Question: Can someone check this code please, i really dont know what i'm doing wrong,
I'm using T3 Blank and Twitter Bootstrap 3 to create this form
the fields are not stacking with the form-grouo div width for some reason, heres the print:

Any help would be apreciated
and heres the code for the form
'''
<div class="row">
<div class=" col-lg-6 col-md-6 col-sm-12 col-xs-12">
<div class="well sombra-externa">
<div class="fonte-main"><h4>Complete seu cadastro!</h4></div>
<legend></legend>
<form id="completar-cadastro" class="form-horizontal clearfix">
<fieldset>
<div class="form-group col-lg-6 col-md-6 col-sm-6 col-xs-6">
<label for="fisica"><input name="tipopessoa" value="fisica" id="fisica" type="radio"> Pessoa Fisica</label>
</div>
<div class="form-group col-lg-6 col-md-6 col-sm-6 col-xs-6">
<label for="juridica"><input name="tipopessoa" value="juridica" id="juridica" type="radio"> Pessoa Juridica</label>
</div>
<div class="form-group col-lg-6 col-md-6 col-sm-6 col-xs-6">
<label for="nomecliente">Nome *</label><input name="nomecliente" class="form-control" value="" placeholder="Seu nome completo" id="nomecliente" type="text">
</div>
<div class="form-group col-lg-6 col-md-6 col-sm-6 col-xs-6">
<label for="cpf">CPF *</label><input name="cpf" value="" placeholder="Insira seu CPF" id="cpf" type="text" class="form-control">
</div>
<div class="form-group col-lg-2 col-md-2 col-sm-2 col-xs-2">
<label for="cpf">DDD *</label><input name="ddd" class="form-control" value="" placeholder="DDD" id="ddd" type="text">
</div>
<div class="form-group col-lg-4 col-md-4 col-sm-4 col-xs-4">
<label for="cpf">Telefone *</label><input class="form-control" name="telefone" value="" placeholder="Insira seu CPF" id="telefone" type="text">
</div>
<div class="form-group col-lg-6 col-md-6 col-sm-6 col-xs-6">
<label for="cpf">CEP *</label><input name="cep" value="" class="form-control" placeholder="Insira seu CEP" id="cep" type="text">
</div>
</fieldset>
</form>
</div>
</div>
<div class=" col-lg-6 col-md-6 col-sm-12 col-xs-12">
<div class="well sombra-externa">colocar passos</div>
</div>
</div>
'''
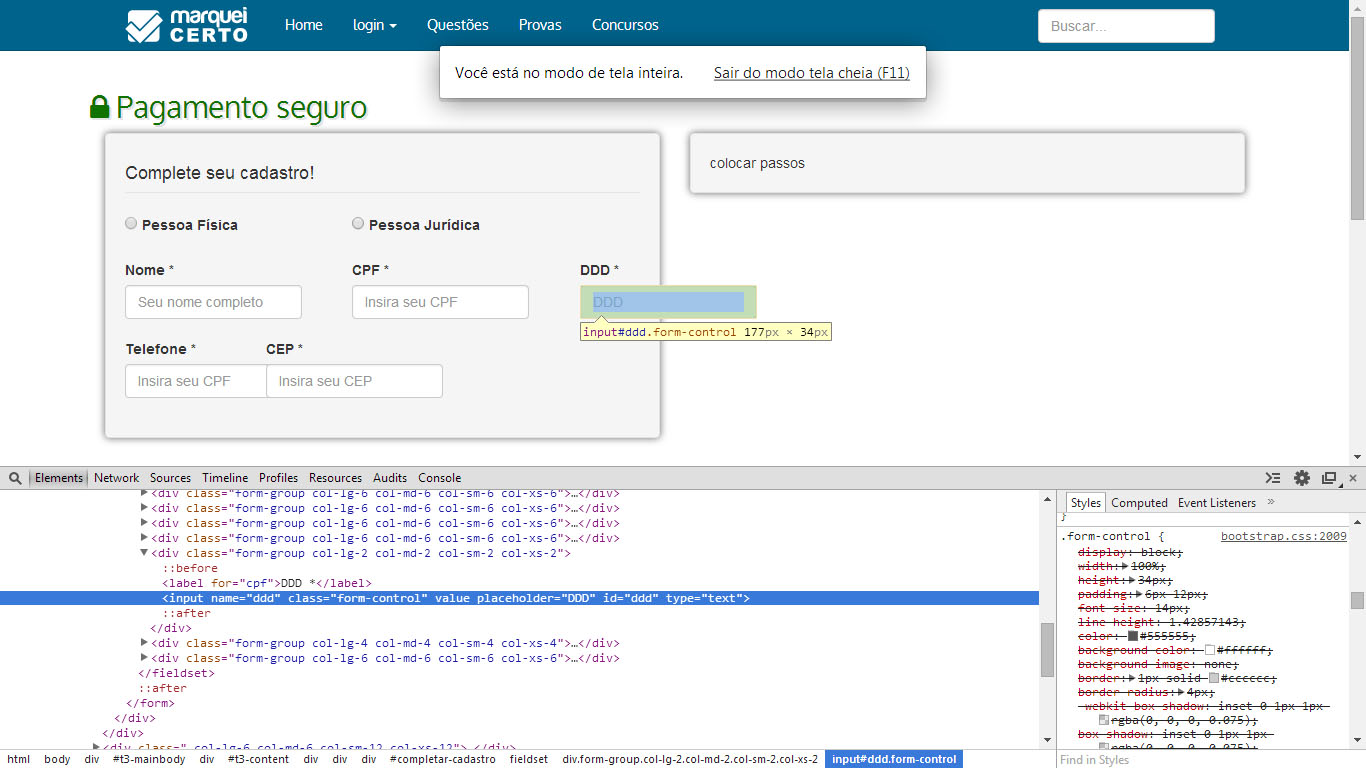
Answer: If you are looking to have clean spacing between the fields, I would just remove the 'form-control' class from each of the divs as they are not necessary, and then add some margin to the stacked divs:
'''
<div class="row">
<div class=" col-lg-6 col-md-6 col-sm-12 col-xs-12">
<div class="well sombra-externa">
<div class="fonte-main"><h4>Complete seu cadastro!</h4></div>
<legend></legend>
<form id="completar-cadastro" class="form-horizontal clearfix">
<fieldset>
<div class="col-lg-6 col-md-6 col-sm-6 col-xs-6">
<label for="fisica"><input name="tipopessoa" value="fisica" id="fisica" type="radio"> Pessoa Fisica</label>
</div>
<div class="col-lg-6 col-md-6 col-sm-6 col-xs-6">
<label for="juridica"><input name="tipopessoa" value="juridica" id="juridica" type="radio"> Pessoa Juridica</label>
</div>
<div class="col-lg-6 col-md-6 col-sm-6 col-xs-6">
<label for="nomecliente">Nome *</label><input name="nomecliente" class="form-control" value="" placeholder="Seu nome completo" id="nomecliente" type="text">
</div>
<div class="col-lg-6 col-md-6 col-sm-6 col-xs-6">
<label for="cpf">CPF *</label><input name="cpf" value="" placeholder="Insira seu CPF" id="cpf" type="text" class="form-control">
</div>
<div class="col-lg-2 col-md-2 col-sm-2 col-xs-2">
<label for="cpf">DDD *</label><input name="ddd" class="form-control" value="" placeholder="DDD" id="ddd" type="text">
</div>
<div class="col-lg-4 col-md-4 col-sm-4 col-xs-4">
<label for="cpf">Telefone *</label><input class="form-control" name="telefone" value="" placeholder="Insira seu CPF" id="telefone" type="text">
</div>
<div class="col-lg-6 col-md-6 col-sm-6 col-xs-6">
<label for="cpf">CEP *</label><input name="cep" value="" class="form-control" placeholder="Insira seu CEP" id="cep" type="text">
</div>
</fieldset>
</form>
</div>
</div>
<div class=" col-lg-6 col-md-6 col-sm-12 col-xs-12">
<div class="well sombra-externa">colocar passos</div>
</div>
</div>
'''
and some CSS to add spacing between each stacked layer:
'''
fieldset div {
margin-bottom: 10px;
}
'''
<URL>.
On your site, you have the following defined in 'template.css' and 'bootstrap.css':
'''
@media screen and (min-width: 768px)
select, textarea, input[type="text"], input[type="password"], input[type="datetime"], input[type="datetime-local"], input[type="date"], input[type="month"], input[type="time"], input[type="week"], input[type="number"], input[type="email"], input[type="url"], input[type="search"], input[type="tel"], input[type="color"], .inputbox {
width: auto;
}
'''
You should remove this as it is causing the problems you have above.